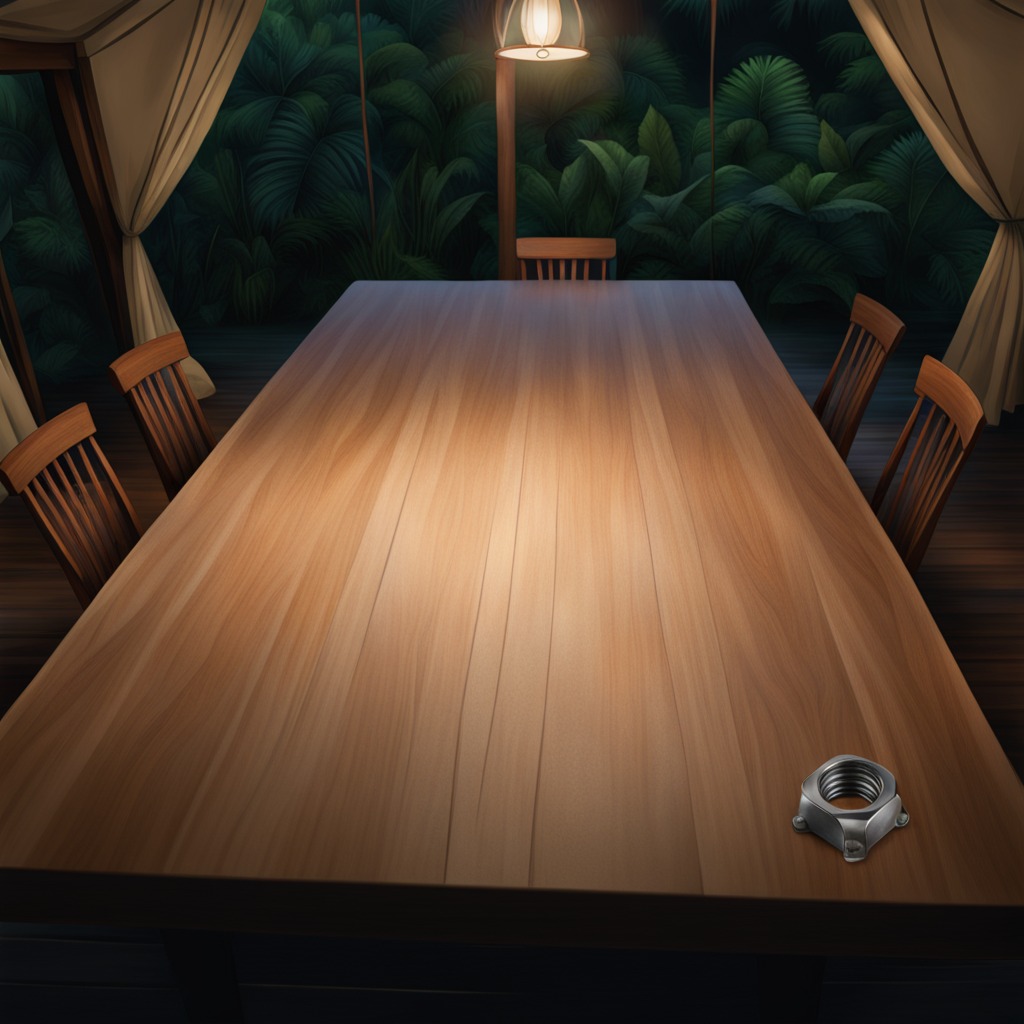
A metal nut is lying on a wooden table inside a jungle field workshop tent at night.